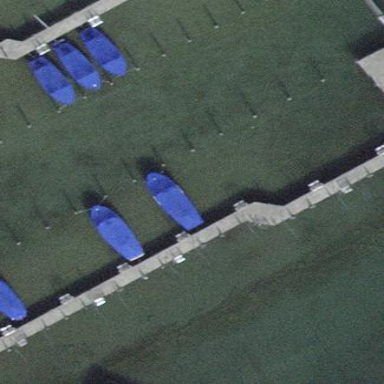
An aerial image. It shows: Man-made pier.